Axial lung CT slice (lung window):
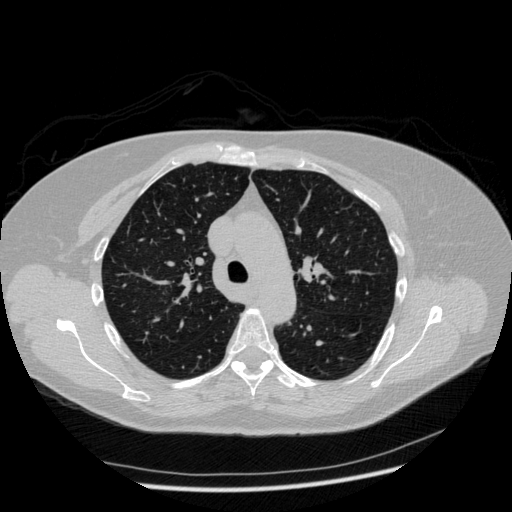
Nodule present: no